Question: This is the most silliest question but I dont know why I can't find the problem! Below is the code but css file is not loading.
'''
<!DOCTYPE html>
<html lang="en">
<head>
<meta charset="utf-8">
<title>Title</title>
<link rel="stylesheet" type="text/css" href="css/layout.css" />
</head>
<body>
<section id="mainWrapper">
<a href="#" class="btn btn-primary">Hello</a>
</section>
</body>
</html>
'''
I checked the source in the browser, it cannot find the file specified! I tried to move file in the root and removed the folder name still the same. It is just the basic template that I was designing and I can't get CSS working!!!

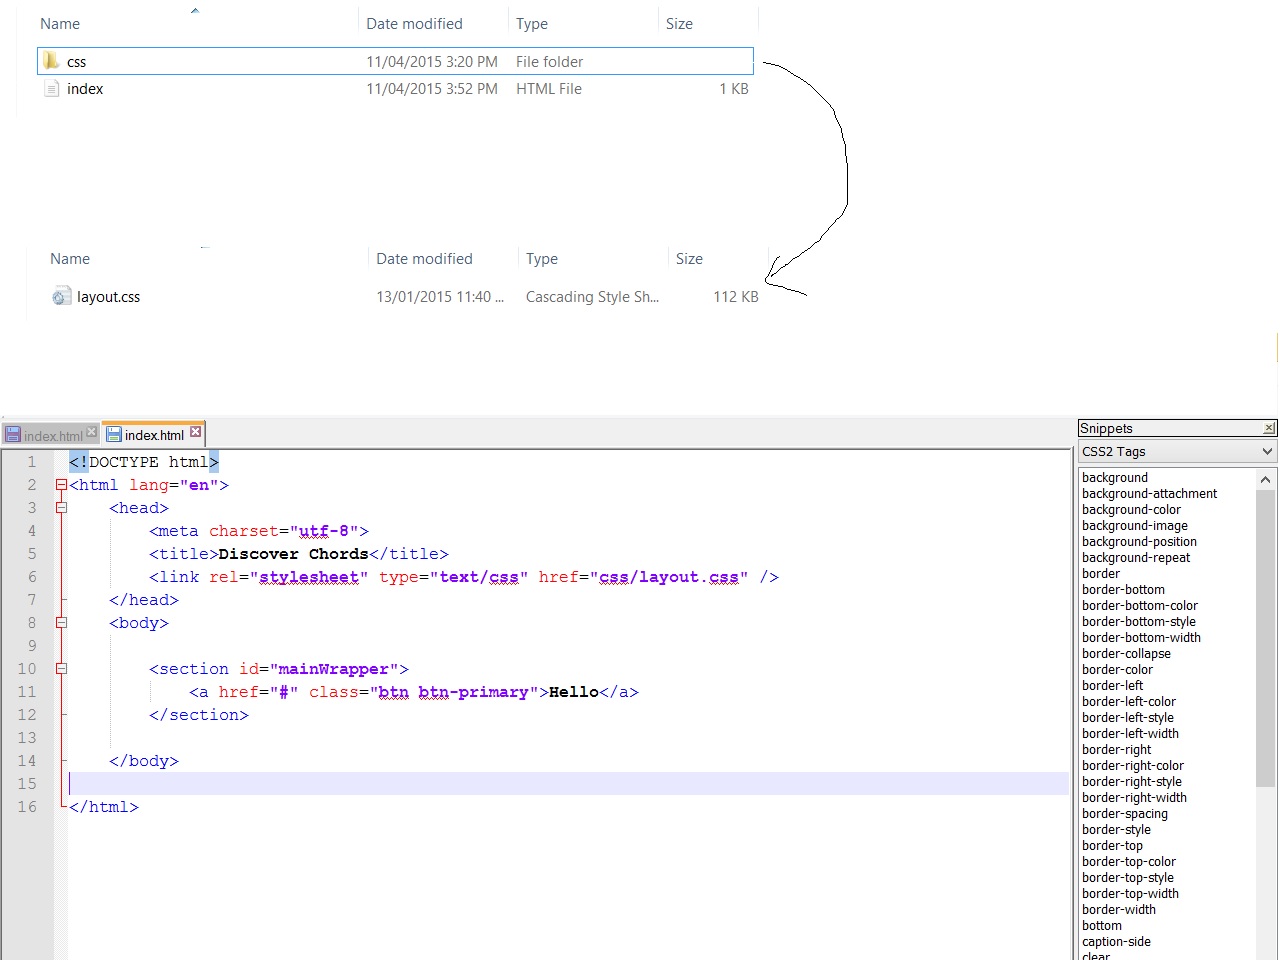
Answer: Check the file name,sometimes when you rename via PC it tends to add change the file name to just '.css'.
Move the file to the root where you have you HTML don't create any sub-folders for time being.
Please mention if your trying to upload to a server or just practicing,so we can give you precise instructions.